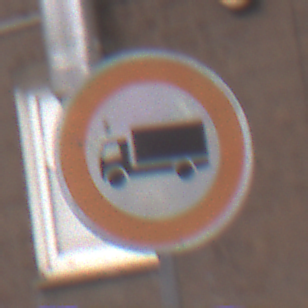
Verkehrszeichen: VerbotFuerKraftfahrzeugeUeberDreiKommaFuenfTonnen
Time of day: MorningAfternoon
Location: Outdoor (Urban)
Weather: Overcast
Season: NotSpecified
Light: Natural